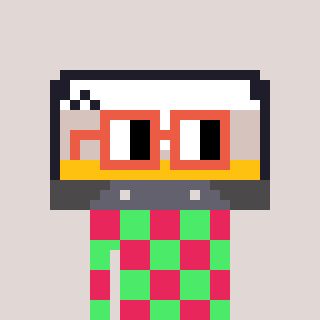
a pixel art character with square orange glasses, a cassette tape-shaped head and a teal-colored body on a warm background